Question: I have a firemonkey multi-device project in Delphi XE8 where I've added a TSearchBox to my TListBox. Only on Android the SearchBox is placed in front of my TListBoxItems.
On windows and iOS it displays the searchbox above all the lisboxitems and always stays on top even if you scroll down.
I am using a Nexus 7 with android 5.1.1
In the image below you can see the searchbox in front of the top listboxitem:

How do i get this with android?
I have created a toolbar above my TListBox and added a searchBox into it at runtime. This way the searchBox is always above the Items but i can't search in the listBox. How do i set it to check the text of the ListBoxItems?
I've made a new test project an it seems to work correctly in that project. Now i've tested a bit with the custom style I use and that seems to be the problem. The only problem is that I use a Stylebook to set all the styles in my project and I don't know how to exclude the ListBox and it's items from this.
I've deleted the listbox and listboxitem styles from the .style file I use in my StyleBook. This has solved the problem. Only problem I now have is that the TListBoxItem text is displayed. I make custom listboxitems with labels in order to align them a sertain way i want as you can see in the picture below. But in order to be able to search trough the items i need to set the text of the items. So the text is displayed above the labels i set in the item.
Is there a way to set the listboxitem text to invisible? I've already tried to change the color to the same color as the background but this doesn't work and also to set the font size to 0 and this also doesn't work.
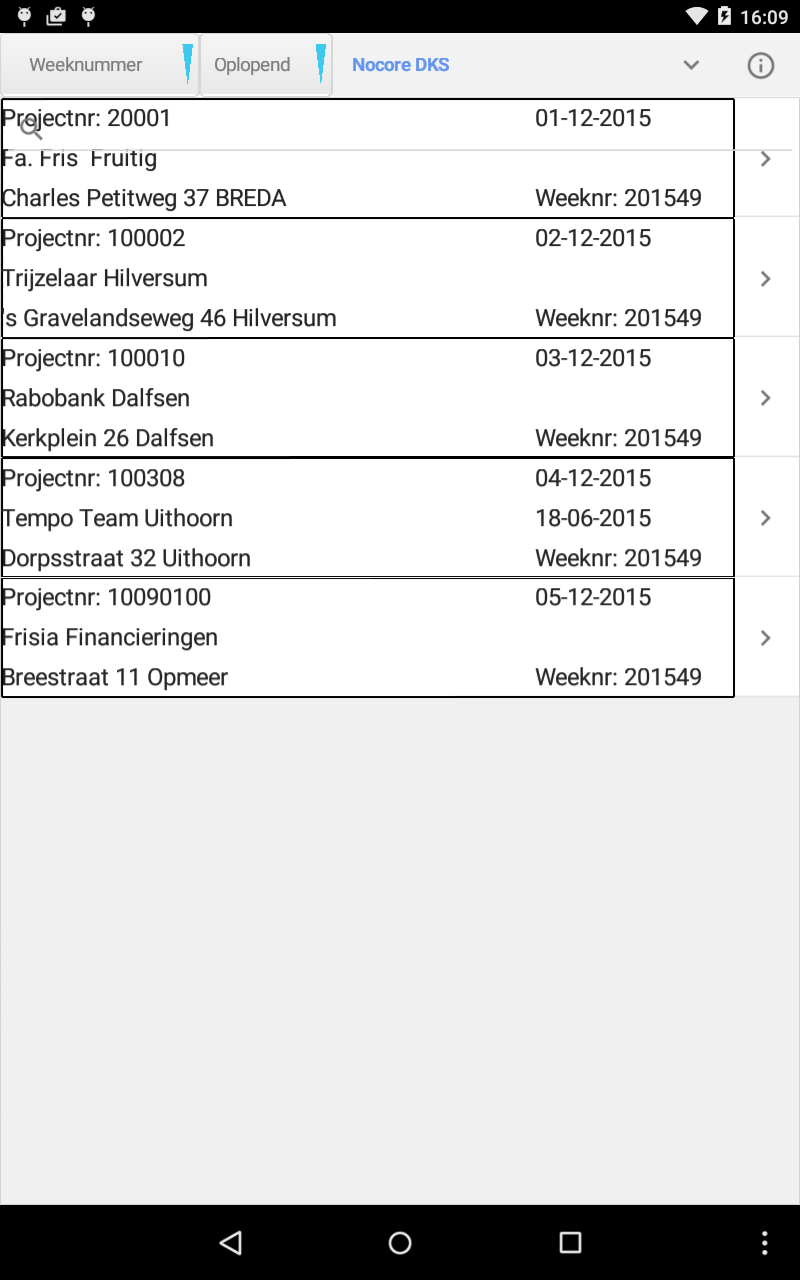
Answer: I've created my own search method to search my listBoxItems.
First I gave my listBoxItems a tagString property with the text that i want to be able to search. I use tagString because it's not visible.
Second I've added a searchbox above my TListBox. Then add a keyUp event to the searchBox. This calls my custom search method which only needs the String text from the searchbox.
'''
procedure TfrmNocoreDKS.SearchList(text: String);
var
listItem: TListBoxItem;
i: Integer;
begin
CreateList;//Creates all the items in the TListBox
if not text.isempty then
begin
with myListBox do
begin
for i := -1 + myListBox.Count downto 0 do
begin
listItem := myListBox.ListItems[i];
if not listItem.TagString.Contains(text) then
begin
Items.Delete(i);
end;
end;
end;
end;
end;
'''